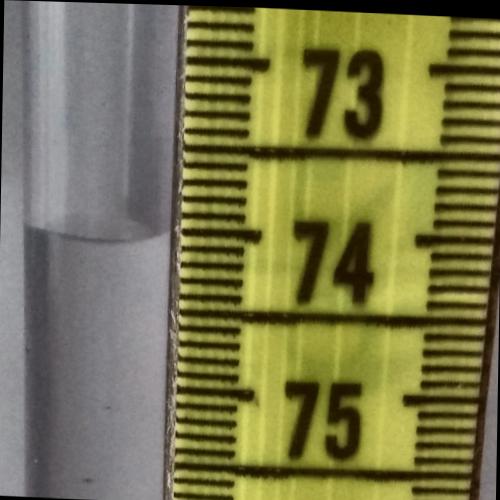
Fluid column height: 74.0 cm